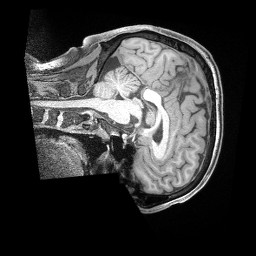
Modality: T1w
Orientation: sagittal
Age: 35
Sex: male
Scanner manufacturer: siemens
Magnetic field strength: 3 T
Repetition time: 2 s
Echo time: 0.00211 s